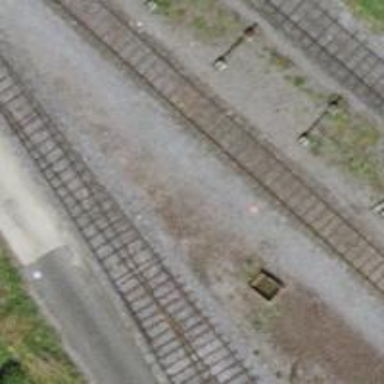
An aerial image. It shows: Railway spur service.